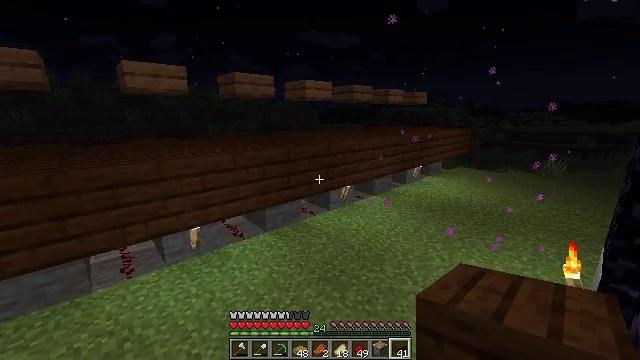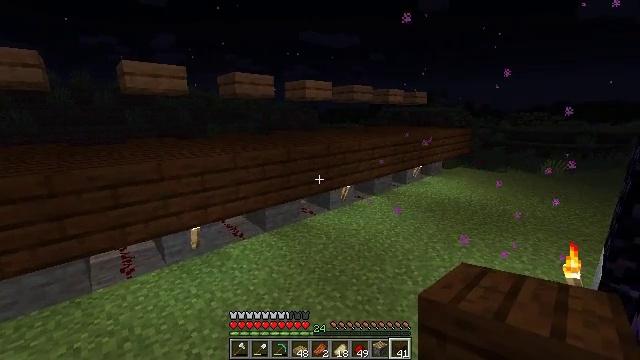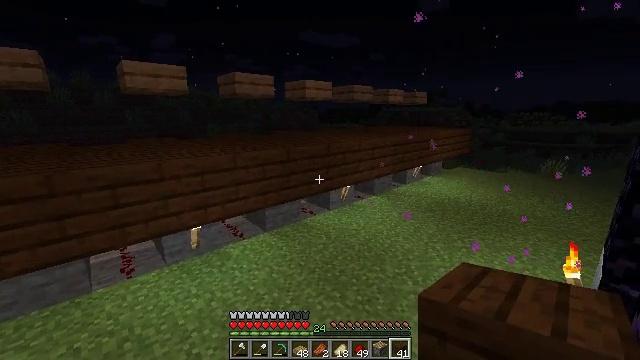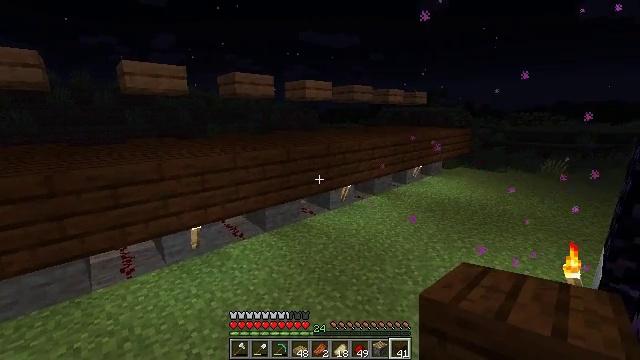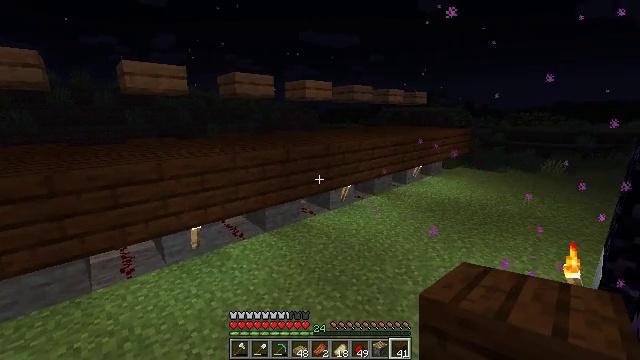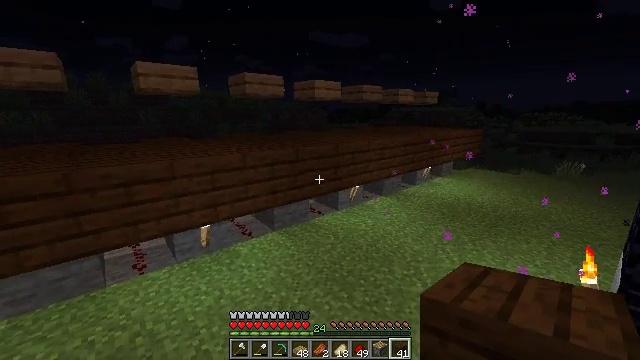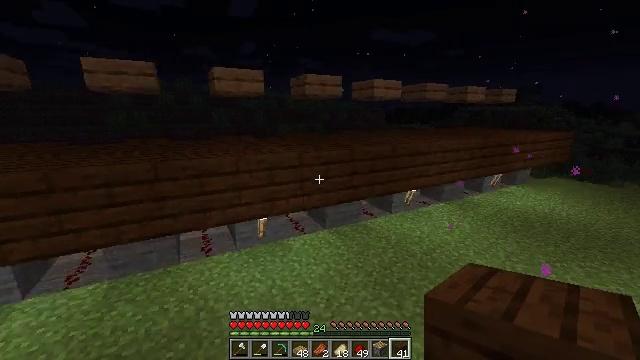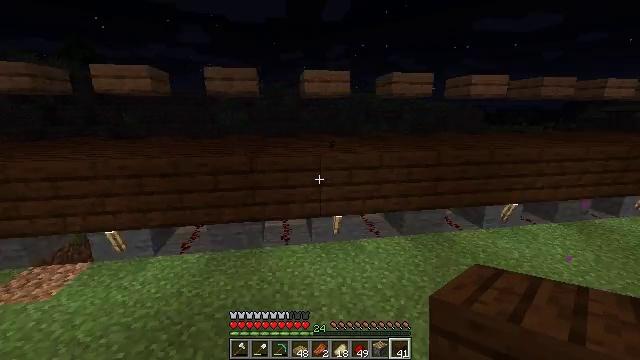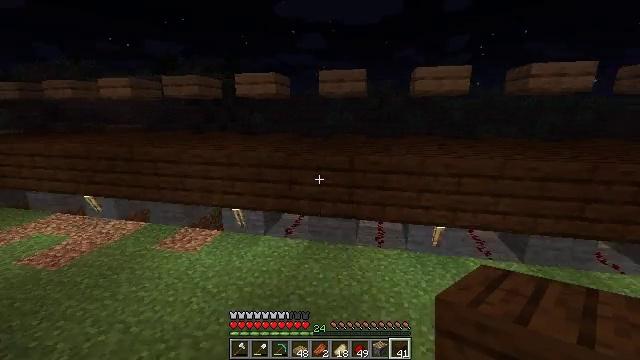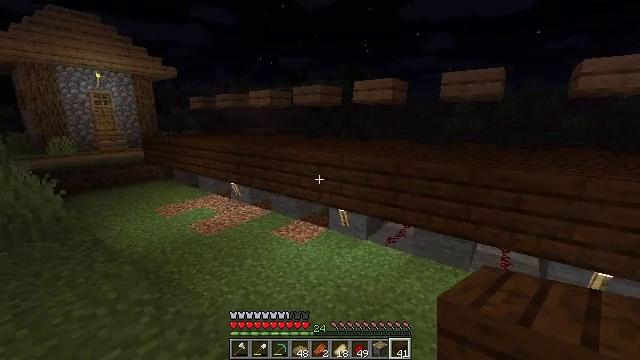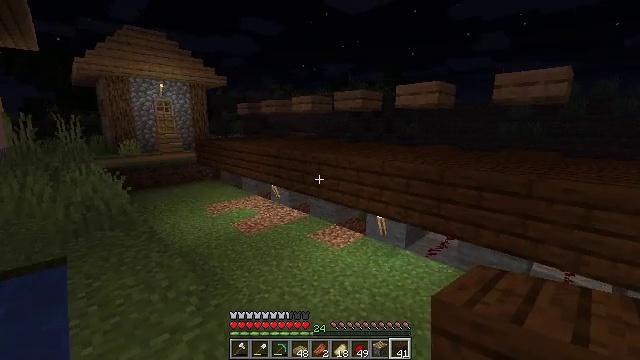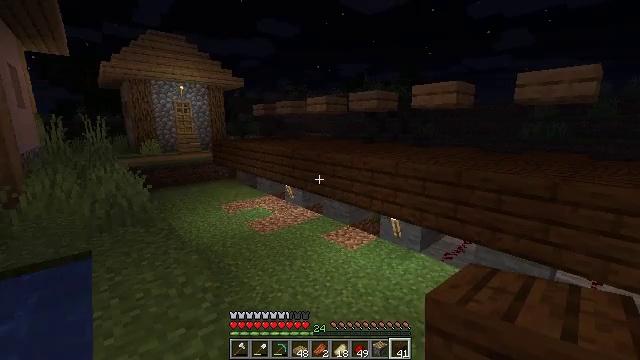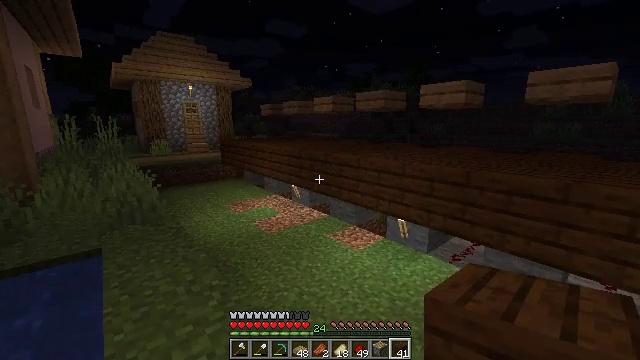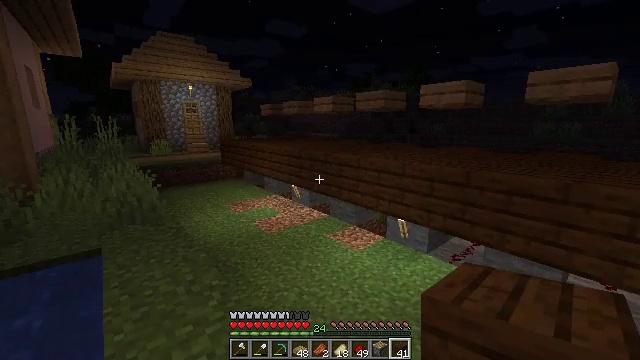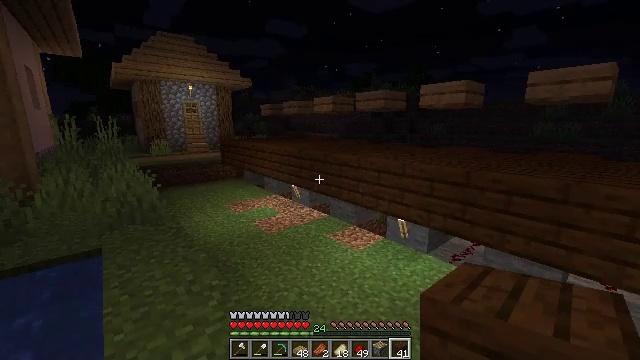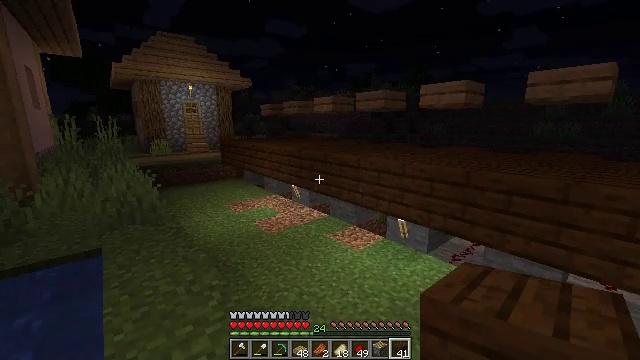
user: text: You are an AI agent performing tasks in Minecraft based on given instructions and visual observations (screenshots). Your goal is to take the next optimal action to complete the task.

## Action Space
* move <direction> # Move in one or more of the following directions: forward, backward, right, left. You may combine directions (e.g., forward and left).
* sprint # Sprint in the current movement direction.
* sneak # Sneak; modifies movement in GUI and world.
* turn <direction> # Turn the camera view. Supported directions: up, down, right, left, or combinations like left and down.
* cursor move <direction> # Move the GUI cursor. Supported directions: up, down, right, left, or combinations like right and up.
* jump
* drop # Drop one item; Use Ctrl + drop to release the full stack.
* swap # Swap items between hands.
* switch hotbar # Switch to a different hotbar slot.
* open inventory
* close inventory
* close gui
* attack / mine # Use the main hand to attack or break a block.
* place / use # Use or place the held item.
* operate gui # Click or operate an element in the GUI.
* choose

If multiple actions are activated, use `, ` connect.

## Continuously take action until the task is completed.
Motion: motion action
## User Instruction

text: Combat the slime.
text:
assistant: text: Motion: no_op
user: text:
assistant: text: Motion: no_op
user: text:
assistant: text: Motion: no_op
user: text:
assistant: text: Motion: no_op
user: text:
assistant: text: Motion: turn left
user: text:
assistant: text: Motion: turn left
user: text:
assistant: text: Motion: turn left
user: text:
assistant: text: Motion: turn left
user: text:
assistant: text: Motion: turn left and up
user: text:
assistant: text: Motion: turn left and up
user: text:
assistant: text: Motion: turn left
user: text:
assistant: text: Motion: turn left
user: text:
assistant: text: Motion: no_op
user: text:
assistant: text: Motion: no_op
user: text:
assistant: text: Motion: no_op
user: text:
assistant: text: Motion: no_op
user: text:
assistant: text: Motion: no_op
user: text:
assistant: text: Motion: no_op
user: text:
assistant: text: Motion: no_op
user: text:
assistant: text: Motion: no_op
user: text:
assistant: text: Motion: no_op
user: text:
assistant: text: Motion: no_op
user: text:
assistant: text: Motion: no_op
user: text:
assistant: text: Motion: turn right
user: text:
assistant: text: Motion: turn right
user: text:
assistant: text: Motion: turn right
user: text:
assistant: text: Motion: turn right
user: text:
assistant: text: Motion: turn right
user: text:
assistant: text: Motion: no_op
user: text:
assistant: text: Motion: no_op